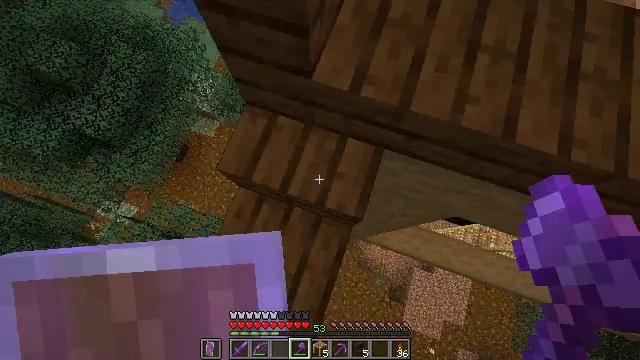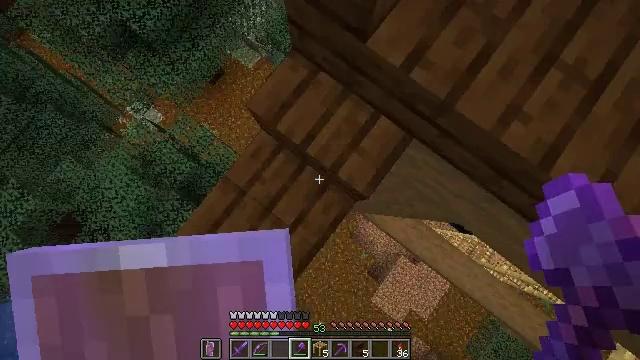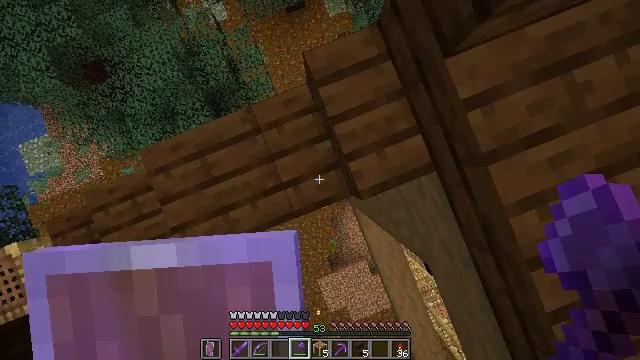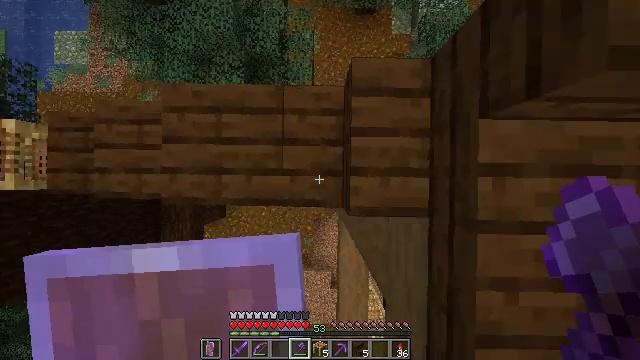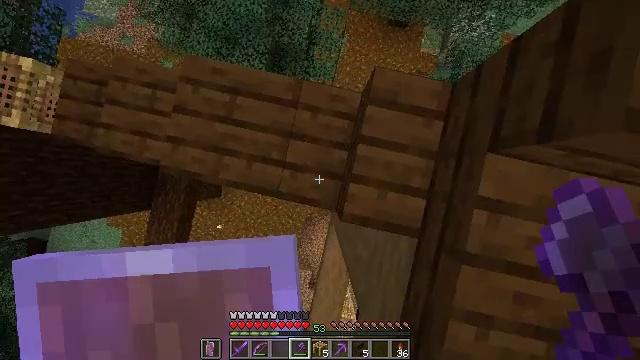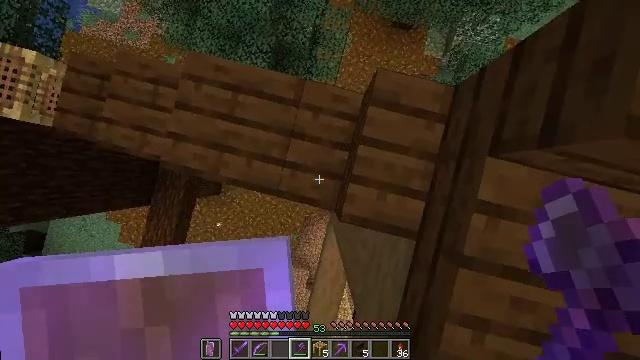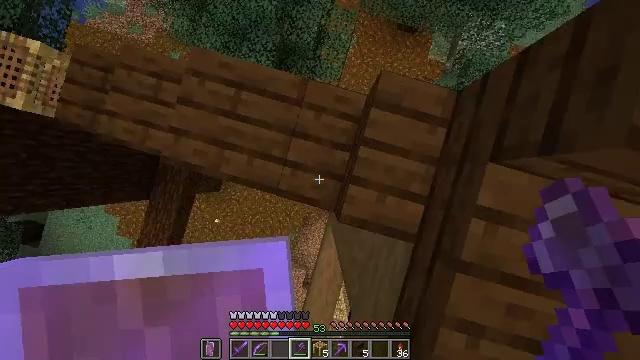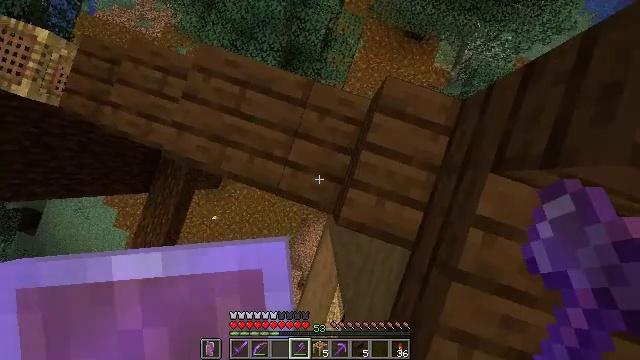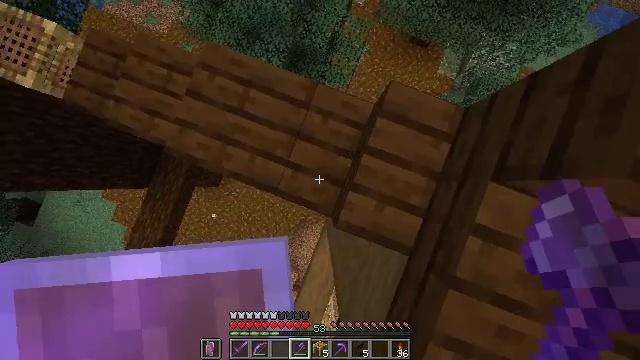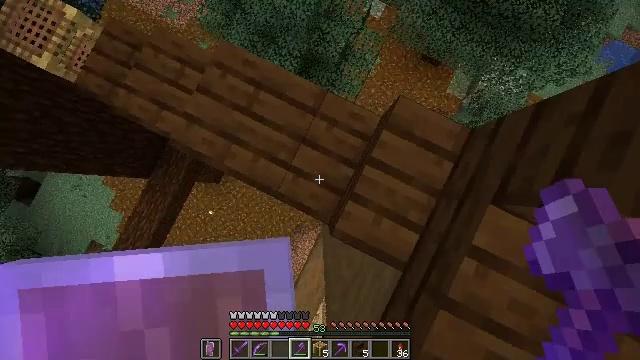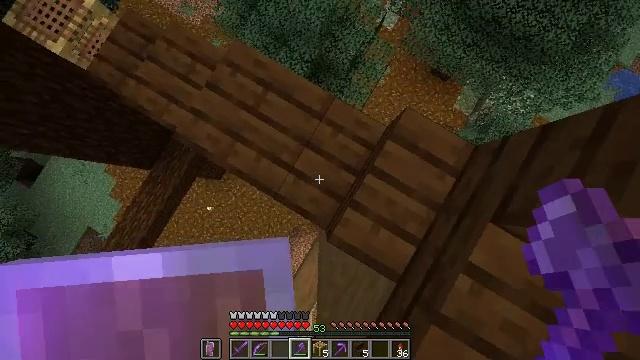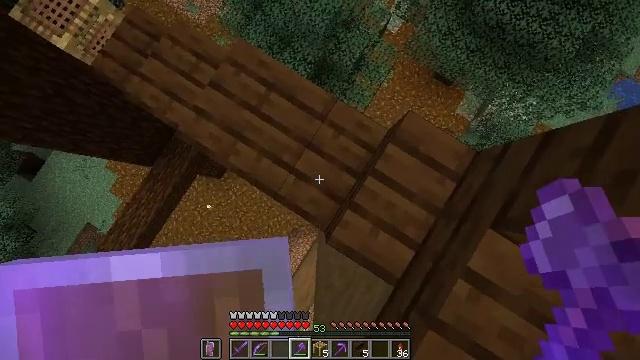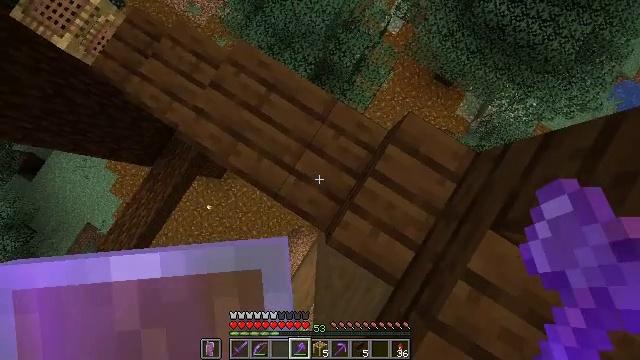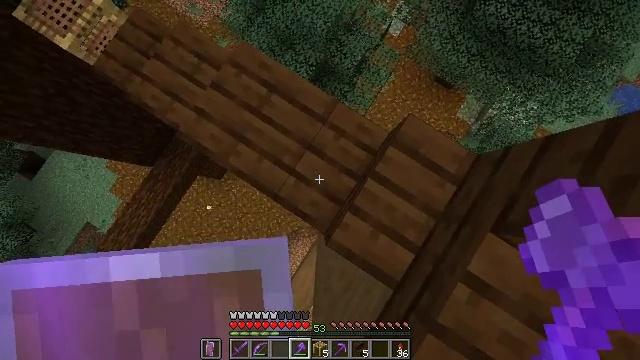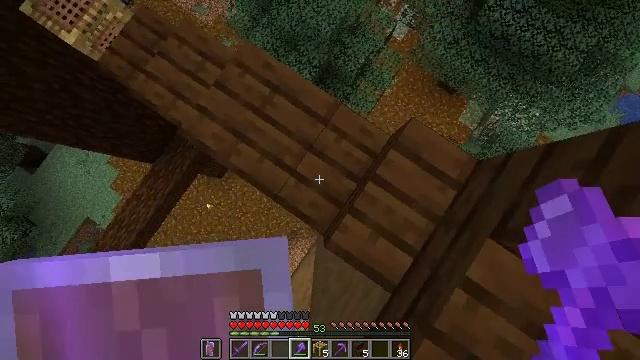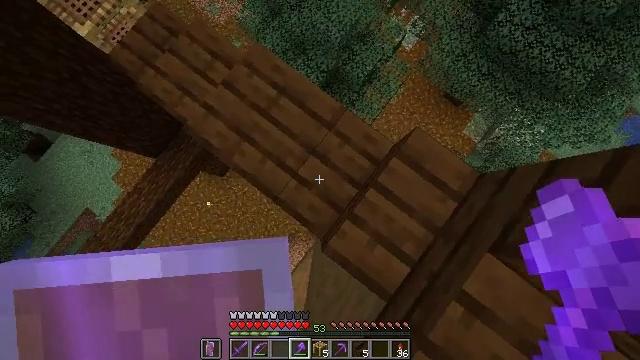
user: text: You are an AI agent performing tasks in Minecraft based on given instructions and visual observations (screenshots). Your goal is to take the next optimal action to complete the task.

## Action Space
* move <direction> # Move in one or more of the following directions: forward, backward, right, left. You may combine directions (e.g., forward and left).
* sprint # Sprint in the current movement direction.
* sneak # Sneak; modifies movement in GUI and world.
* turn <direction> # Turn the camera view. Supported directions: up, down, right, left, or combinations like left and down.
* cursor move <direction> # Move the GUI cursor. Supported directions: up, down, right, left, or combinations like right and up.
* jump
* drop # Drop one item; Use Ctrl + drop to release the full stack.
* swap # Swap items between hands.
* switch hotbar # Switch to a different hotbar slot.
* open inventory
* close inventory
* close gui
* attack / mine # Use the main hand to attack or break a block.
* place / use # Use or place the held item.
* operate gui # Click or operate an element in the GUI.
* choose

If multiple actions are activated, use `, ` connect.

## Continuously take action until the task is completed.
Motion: motion action
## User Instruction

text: Use a tool to break the dark oak slab.
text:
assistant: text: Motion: turn left and down
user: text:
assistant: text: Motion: turn left and down
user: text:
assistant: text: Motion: turn left and down
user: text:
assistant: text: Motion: turn left and down
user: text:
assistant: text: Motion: turn left
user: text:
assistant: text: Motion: turn left
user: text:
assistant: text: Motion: turn left
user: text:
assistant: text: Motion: turn left
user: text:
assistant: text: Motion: turn left and up
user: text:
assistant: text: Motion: turn left and up
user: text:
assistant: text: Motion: turn left
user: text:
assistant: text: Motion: no_op
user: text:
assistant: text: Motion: no_op
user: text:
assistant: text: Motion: turn left
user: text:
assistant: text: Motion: turn left
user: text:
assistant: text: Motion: turn left and up
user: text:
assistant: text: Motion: turn left and up
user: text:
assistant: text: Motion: turn left and up
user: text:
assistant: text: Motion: no_op
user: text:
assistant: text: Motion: no_op
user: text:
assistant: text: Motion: move forward
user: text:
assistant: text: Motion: move forward
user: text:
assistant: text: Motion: move forward
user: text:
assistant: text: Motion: no_op
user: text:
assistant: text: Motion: no_op
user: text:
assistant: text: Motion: no_op
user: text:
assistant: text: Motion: no_op
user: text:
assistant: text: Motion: no_op
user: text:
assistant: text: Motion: no_op
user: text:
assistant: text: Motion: turn left